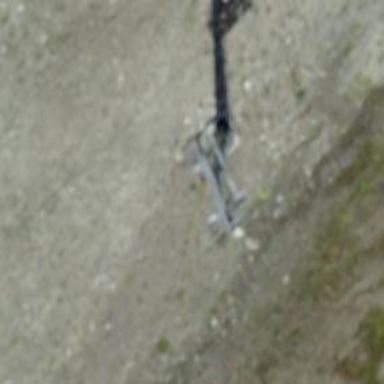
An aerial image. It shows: Pylon used for aerialway.